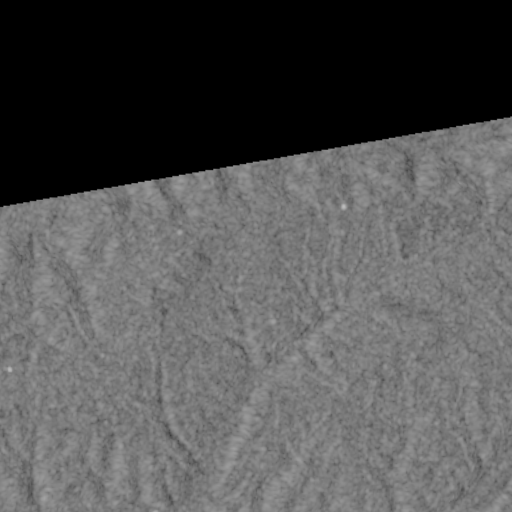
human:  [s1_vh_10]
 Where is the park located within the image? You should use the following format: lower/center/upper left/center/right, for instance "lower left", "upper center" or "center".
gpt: The park is located in the lower left of the image.
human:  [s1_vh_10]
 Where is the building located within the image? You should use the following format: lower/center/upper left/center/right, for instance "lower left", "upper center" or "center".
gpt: The building is located in the lower left of the image.
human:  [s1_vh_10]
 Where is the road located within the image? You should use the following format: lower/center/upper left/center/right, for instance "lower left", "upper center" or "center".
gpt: There is no road in the image.

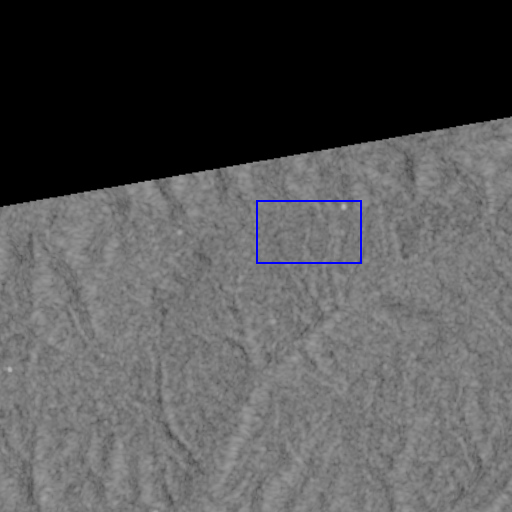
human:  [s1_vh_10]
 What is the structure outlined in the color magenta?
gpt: There is no magenta outline.
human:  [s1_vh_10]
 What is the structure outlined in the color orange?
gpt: There is no structure outlined in orange.